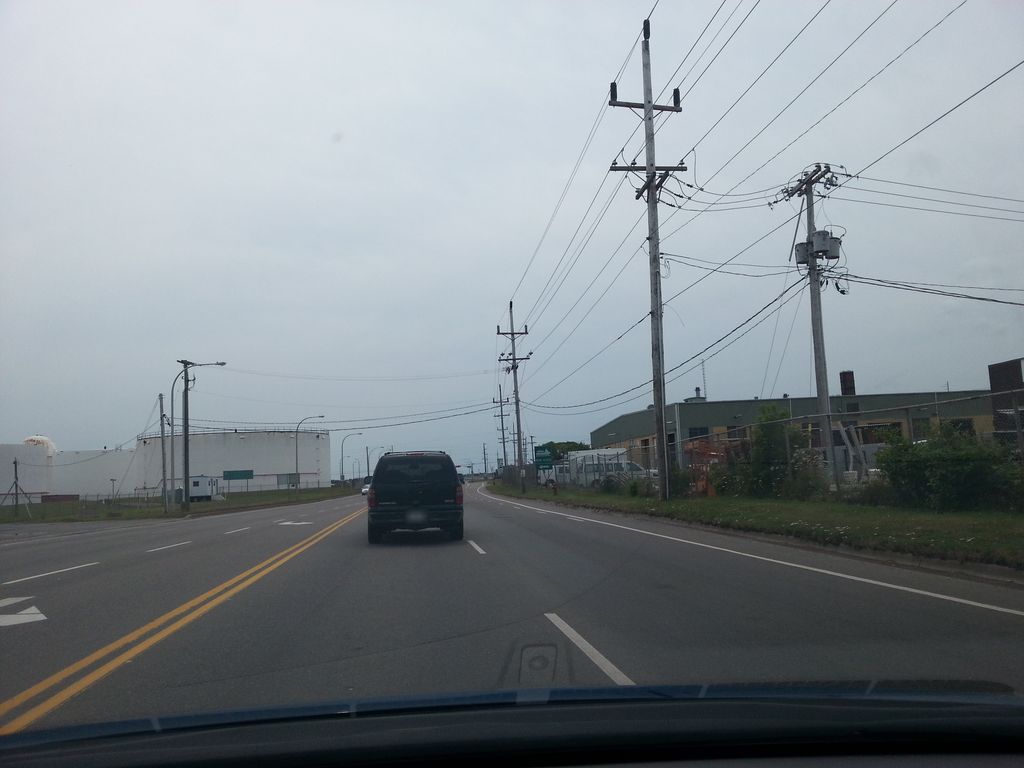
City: charlottetown